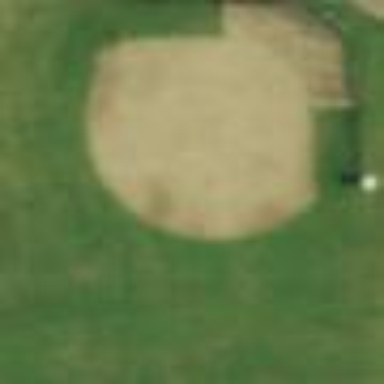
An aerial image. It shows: Baseball pitch for leisure and sports activities.